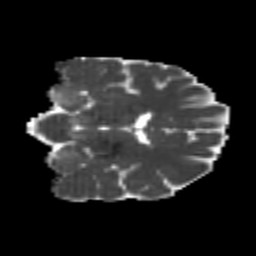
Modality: MD
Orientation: coronal
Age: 24
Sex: female
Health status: healthy
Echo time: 0.074 s